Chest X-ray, AP view. Patient: 51 years old, sex M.
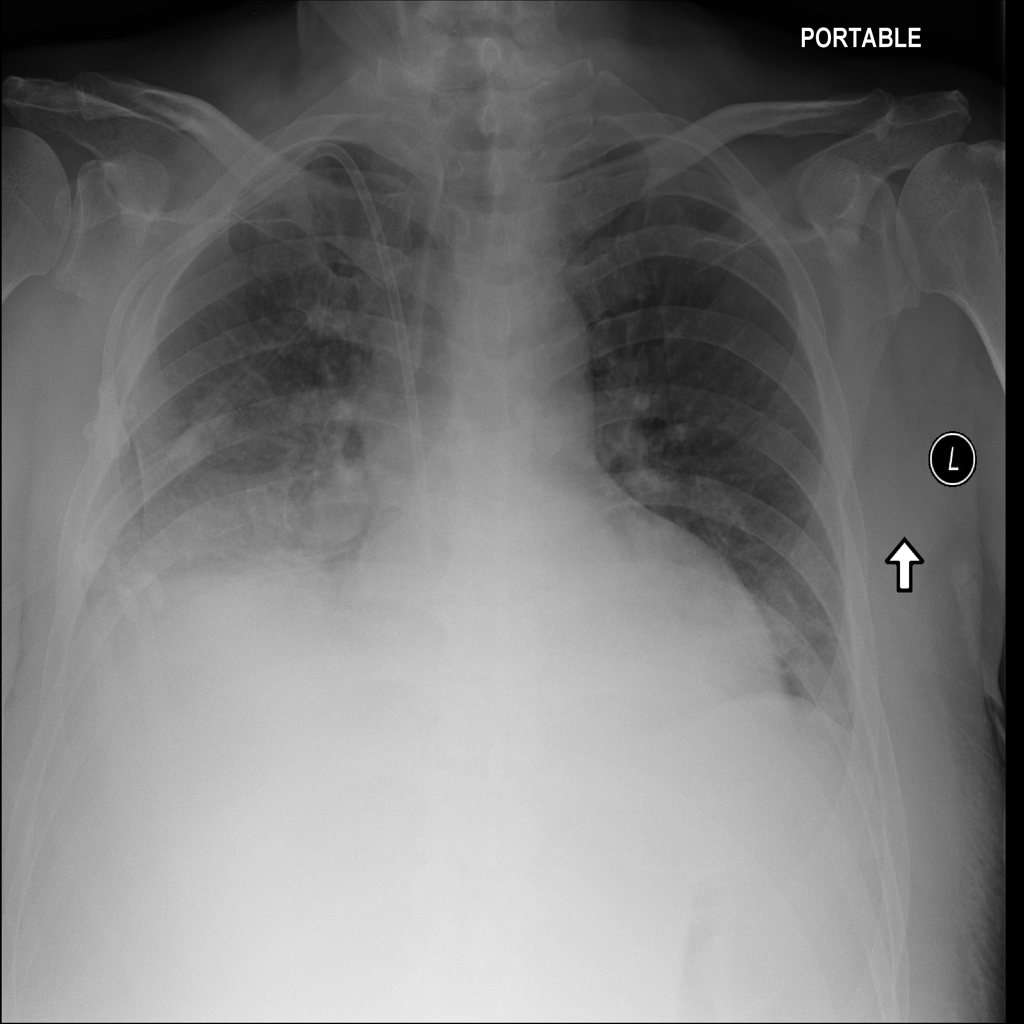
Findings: Effusion